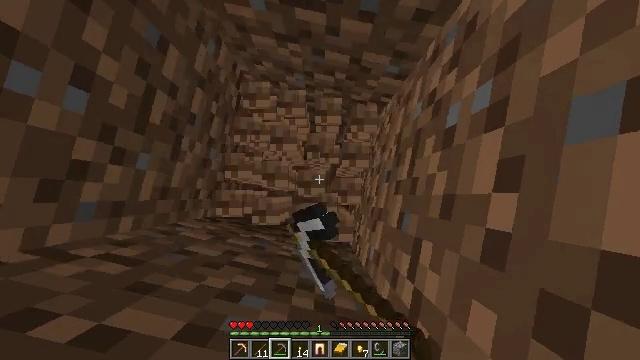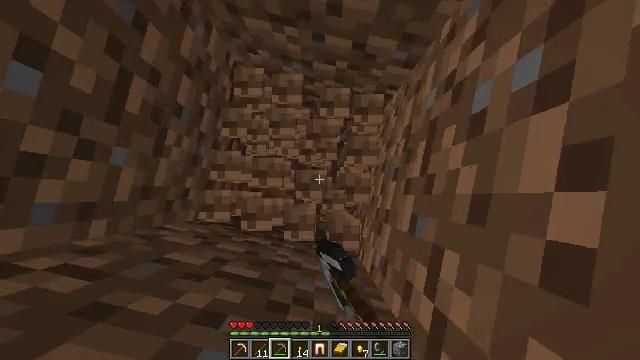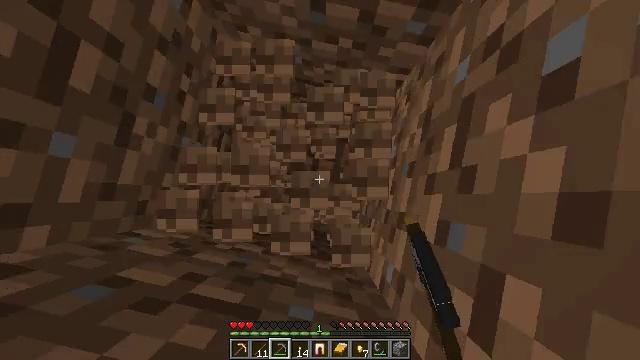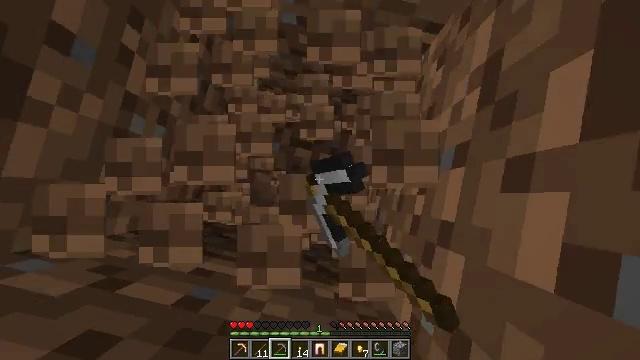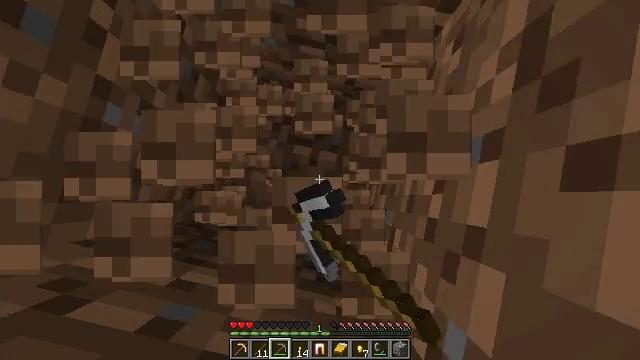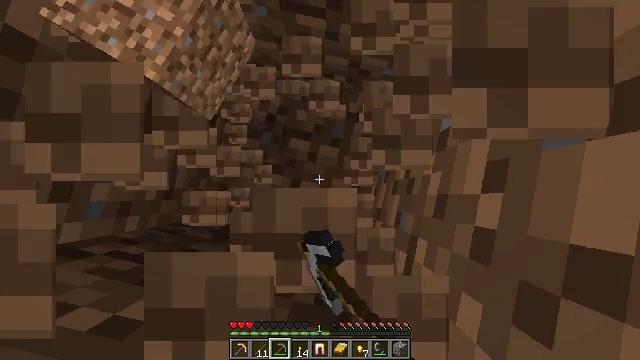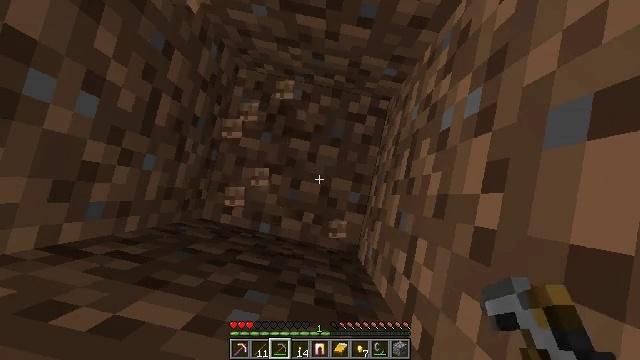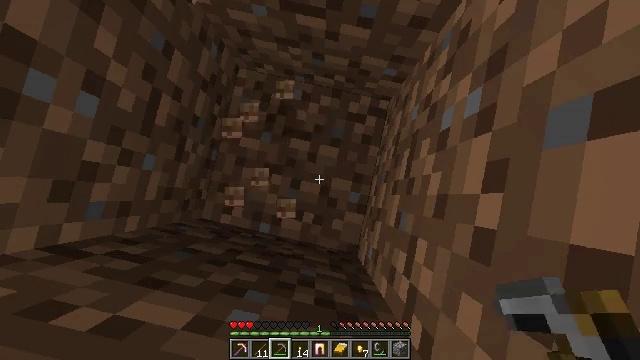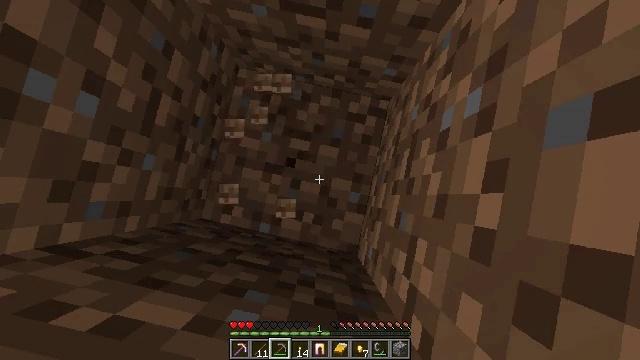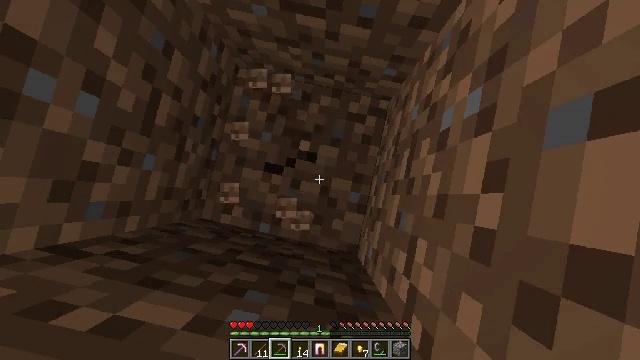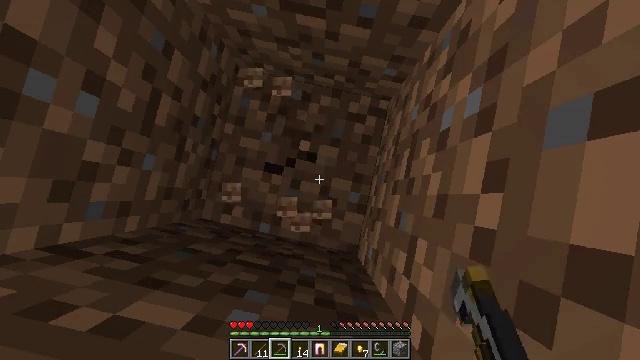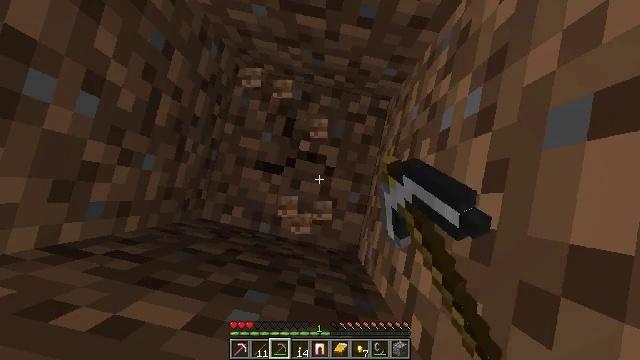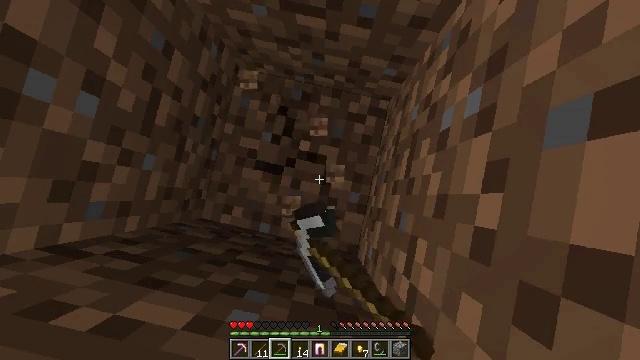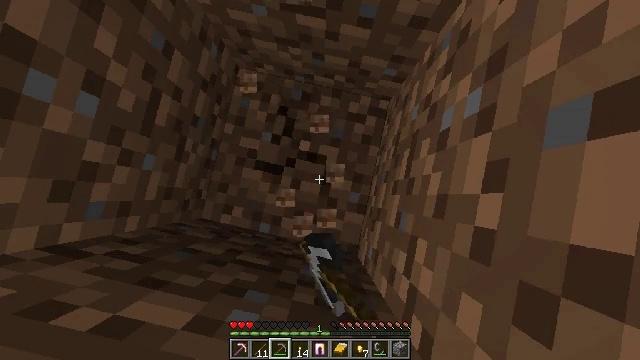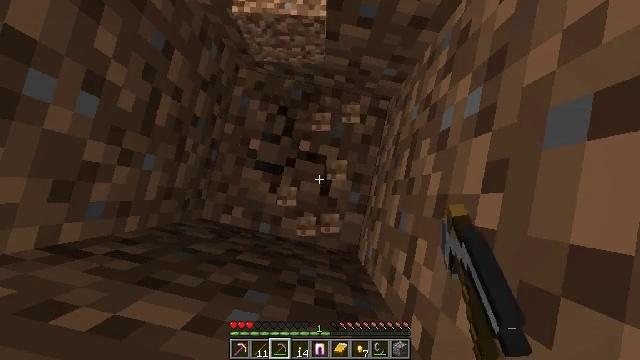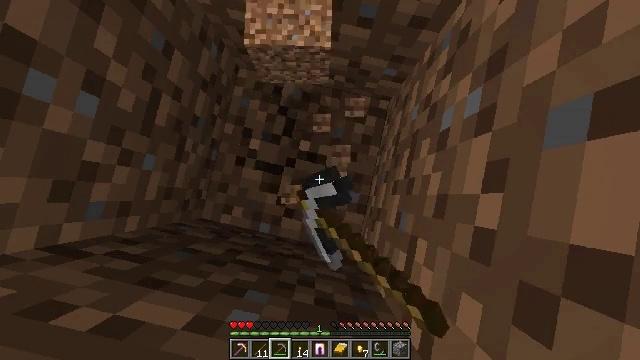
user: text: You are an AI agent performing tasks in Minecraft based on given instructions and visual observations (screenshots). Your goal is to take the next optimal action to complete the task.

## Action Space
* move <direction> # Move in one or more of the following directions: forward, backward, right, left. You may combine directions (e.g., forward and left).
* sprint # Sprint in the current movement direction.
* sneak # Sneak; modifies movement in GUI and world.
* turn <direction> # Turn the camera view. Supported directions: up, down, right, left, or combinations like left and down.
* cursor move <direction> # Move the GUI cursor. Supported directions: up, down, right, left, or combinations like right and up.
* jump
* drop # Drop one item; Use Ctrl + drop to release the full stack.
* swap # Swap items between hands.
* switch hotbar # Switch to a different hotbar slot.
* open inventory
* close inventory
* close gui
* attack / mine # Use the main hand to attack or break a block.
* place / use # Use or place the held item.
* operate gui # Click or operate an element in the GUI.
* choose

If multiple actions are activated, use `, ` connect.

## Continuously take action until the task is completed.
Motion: motion action
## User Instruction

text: Gather dirt.
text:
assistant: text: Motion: attack / mine
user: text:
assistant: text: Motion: attack / mine
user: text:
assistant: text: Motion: attack / mine
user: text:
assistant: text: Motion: attack / mine
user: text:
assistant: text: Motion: attack / mine
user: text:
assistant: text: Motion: attack / mine
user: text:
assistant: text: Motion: attack / mine
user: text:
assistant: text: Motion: attack / mine
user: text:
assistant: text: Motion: attack / mine
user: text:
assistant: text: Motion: attack / mine
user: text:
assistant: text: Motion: attack / mine
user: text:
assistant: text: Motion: attack / mine
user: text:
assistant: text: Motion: attack / mine
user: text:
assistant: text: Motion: attack / mine
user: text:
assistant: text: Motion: attack / mine
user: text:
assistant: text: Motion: attack / mine
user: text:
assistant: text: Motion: attack / mine
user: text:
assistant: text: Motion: attack / mine
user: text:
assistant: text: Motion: attack / mine
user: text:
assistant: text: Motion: attack / mine
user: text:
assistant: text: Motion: attack / mine
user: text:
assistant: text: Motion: attack / mine
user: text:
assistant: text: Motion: attack / mine
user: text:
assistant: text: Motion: attack / mine
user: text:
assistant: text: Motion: attack / mine
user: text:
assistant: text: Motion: attack / mine
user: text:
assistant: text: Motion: attack / mine